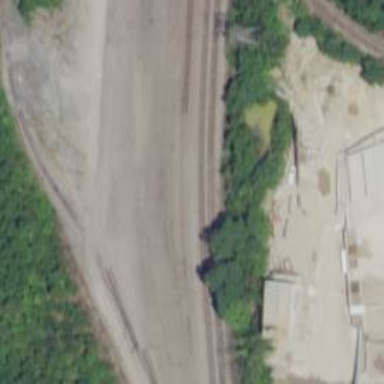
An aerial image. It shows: Abandoned railway yard is depicted.